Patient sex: M
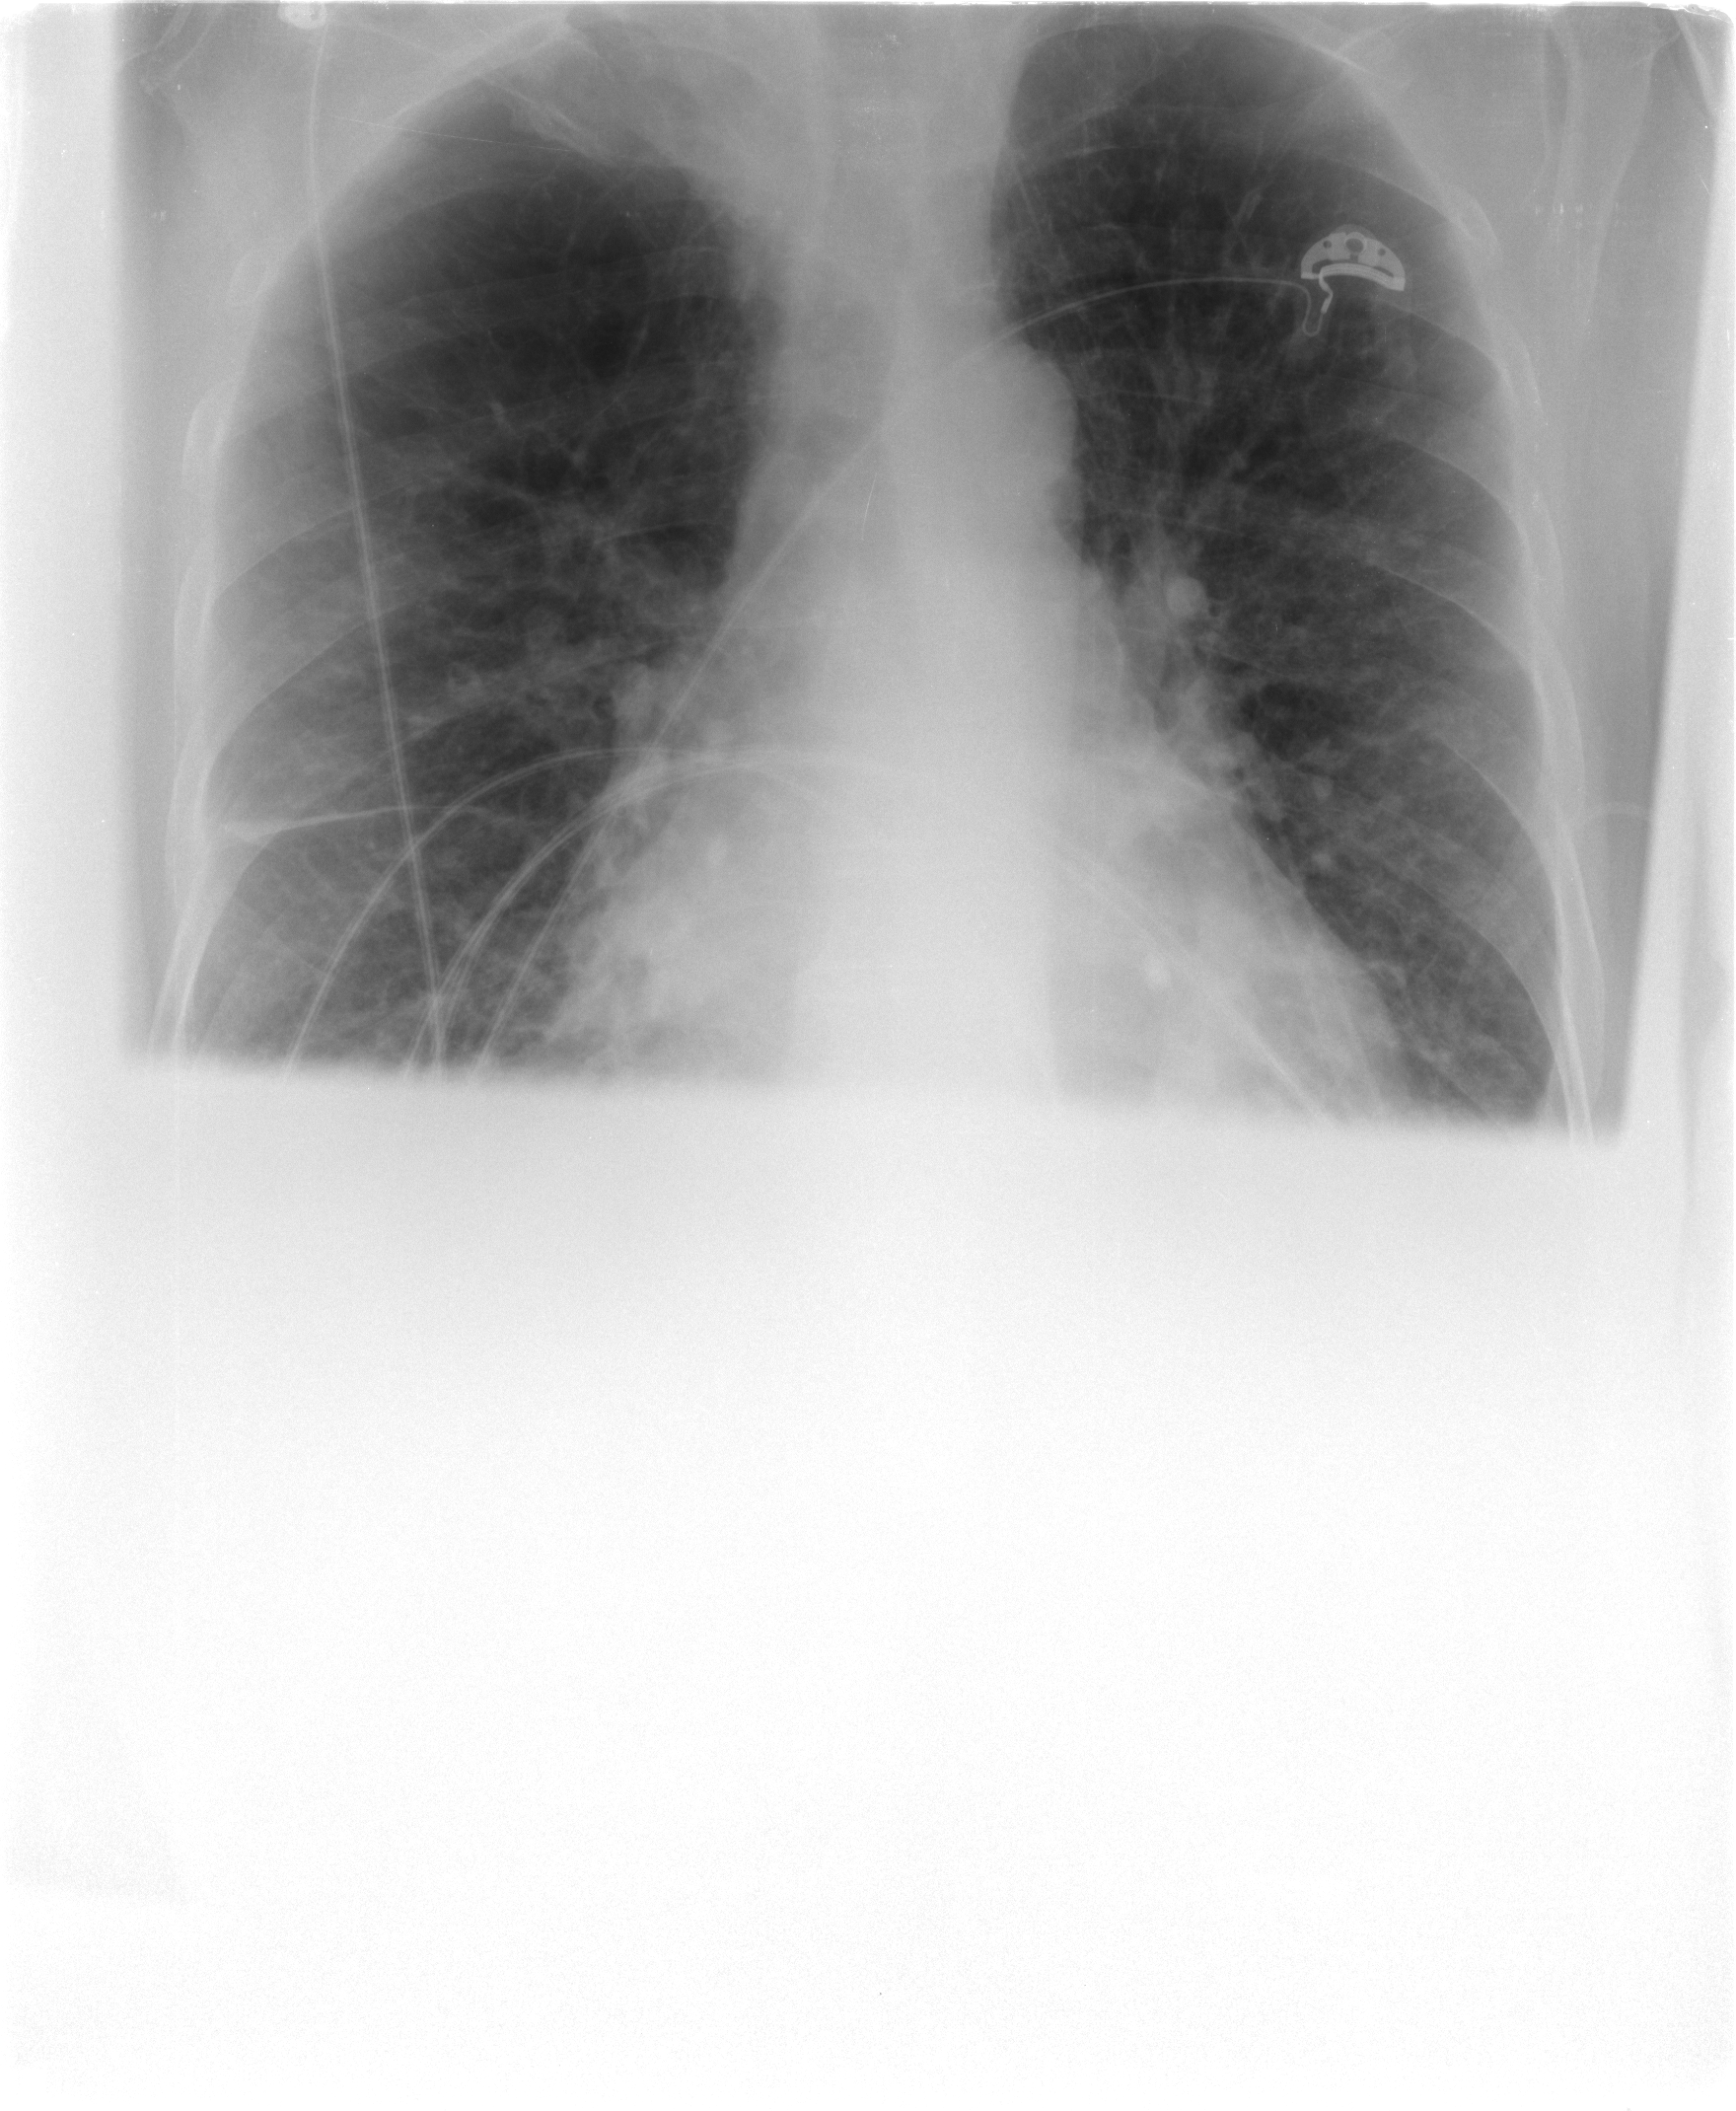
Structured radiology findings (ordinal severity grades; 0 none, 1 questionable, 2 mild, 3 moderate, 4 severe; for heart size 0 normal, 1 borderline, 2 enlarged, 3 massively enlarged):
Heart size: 2
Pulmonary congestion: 0
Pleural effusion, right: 0
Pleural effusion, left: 0
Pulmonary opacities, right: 0
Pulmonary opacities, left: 0
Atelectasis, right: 2
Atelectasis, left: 0